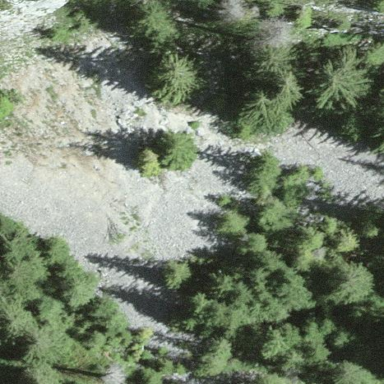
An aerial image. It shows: Scree landscape.